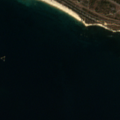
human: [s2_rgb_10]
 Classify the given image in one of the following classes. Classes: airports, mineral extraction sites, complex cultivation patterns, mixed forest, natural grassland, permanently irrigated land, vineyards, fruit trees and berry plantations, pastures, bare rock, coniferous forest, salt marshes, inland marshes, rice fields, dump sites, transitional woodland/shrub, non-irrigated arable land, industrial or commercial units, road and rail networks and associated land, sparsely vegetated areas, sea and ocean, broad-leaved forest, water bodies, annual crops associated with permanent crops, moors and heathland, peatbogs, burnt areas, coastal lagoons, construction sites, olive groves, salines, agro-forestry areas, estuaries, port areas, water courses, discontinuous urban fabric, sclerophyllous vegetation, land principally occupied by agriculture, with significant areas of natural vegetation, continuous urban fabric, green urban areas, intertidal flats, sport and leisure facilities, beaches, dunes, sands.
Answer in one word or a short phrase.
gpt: moors and heathland, sea and ocean